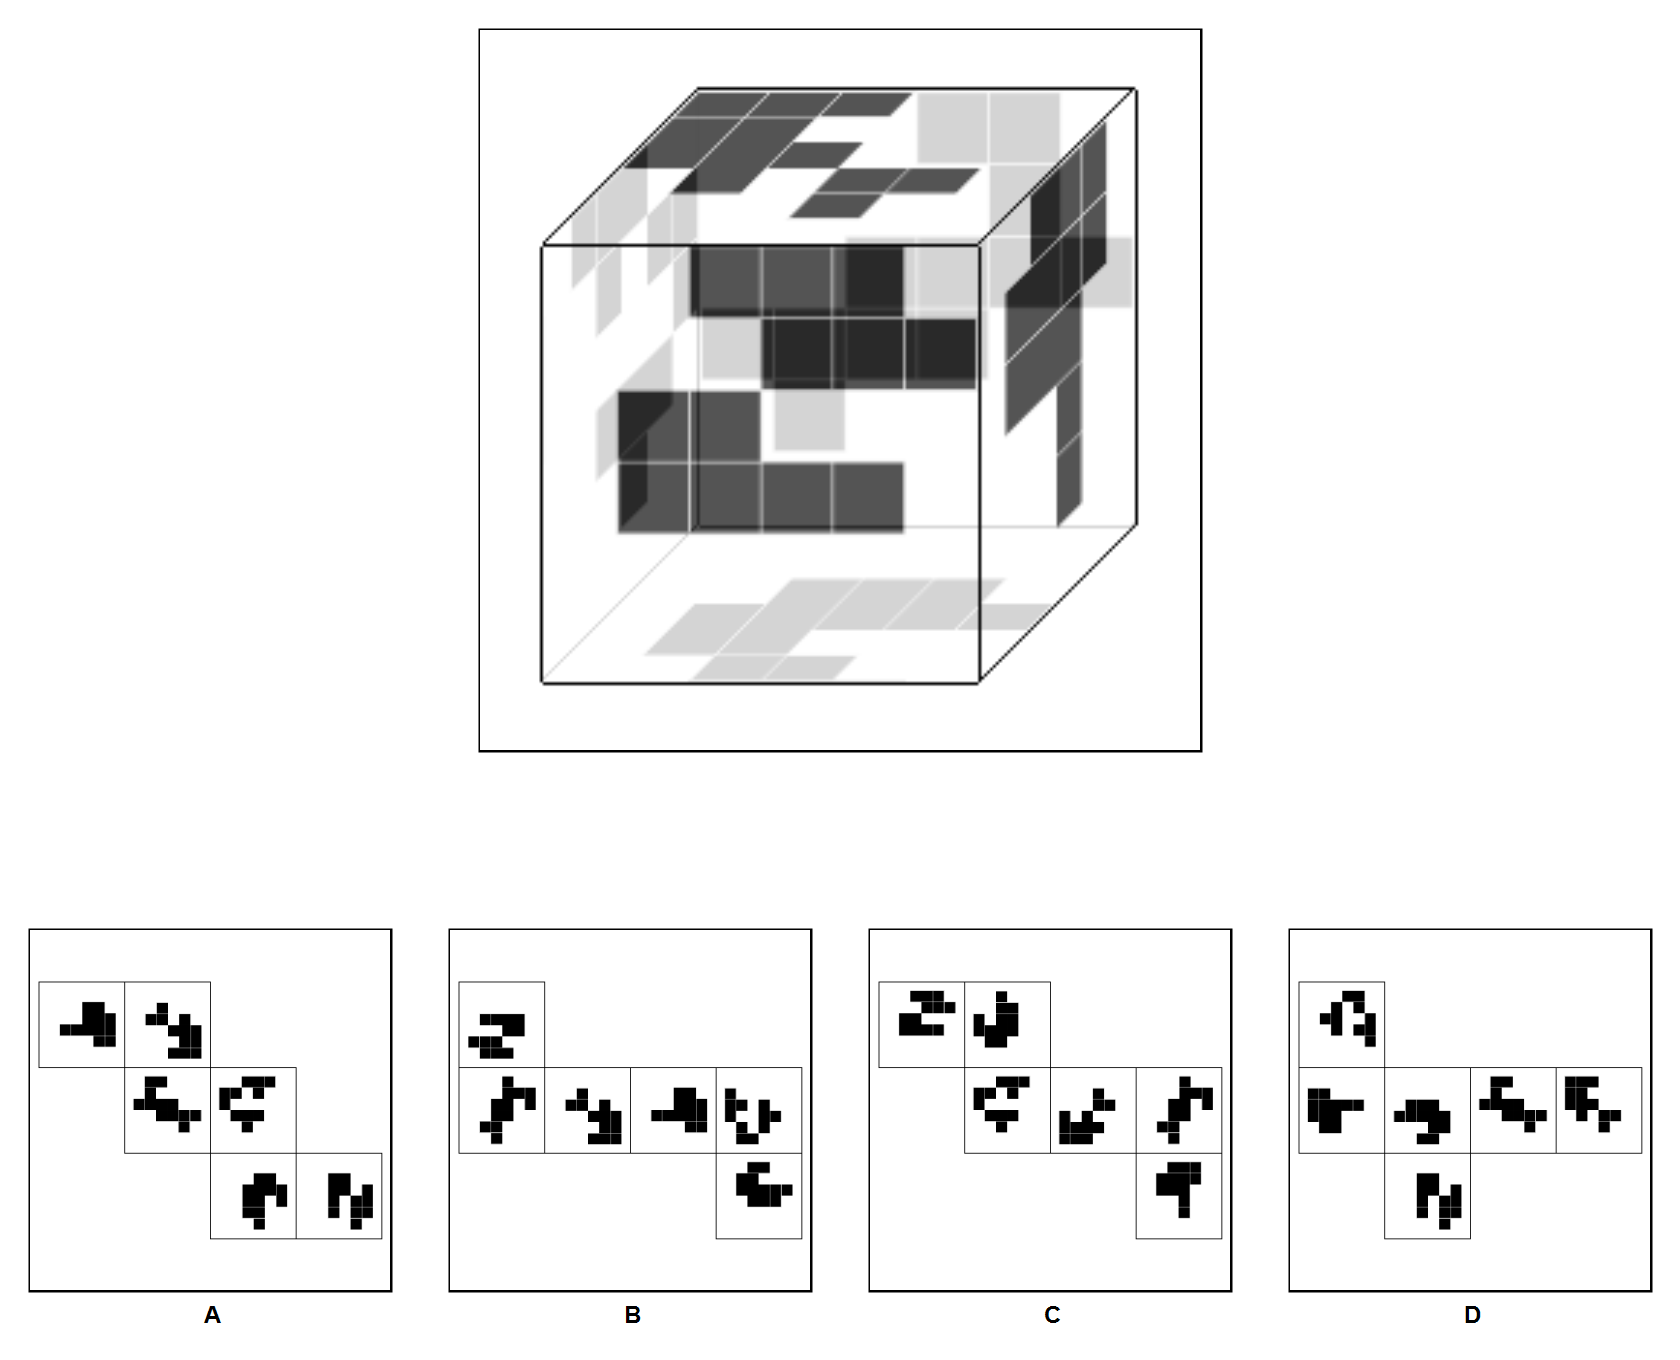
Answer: A